Question: I'm new to android app development with Android Studio and I came across this error when trying to run my app
> Error: AndroidManifest.xml doesn't exist or has incorrect root tag
I found out that my AndroidManifest.xml file had some weird characters in it

Can someone please help me out here.. Thanks
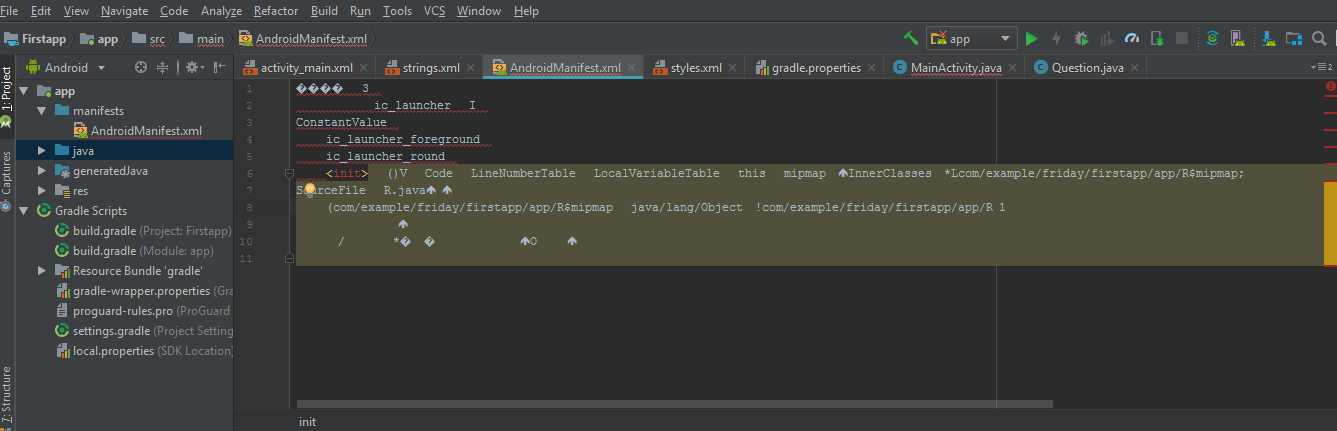
Answer: Somehow your AndroidManifest get corrupted. AndroidManifest should contain root application details and other project settings like as follows. Please try again
by creating new project.
'''
<application
android:allowBackup="true"
android:icon="@mipmap/ic_launcher"
android:label="@string/app_name"
android:roundIcon="@mipmap/ic_launcher_round"
android:supportsRtl="true"
android:theme="@style/AppTheme">
<activity android:name=".MainActivity">
<intent-filter>
<action android:name="android.intent.action.MAIN" />
<category android:name="android.intent.category.LAUNCHER" />
</intent-filter>
</activity>
</application>
'''